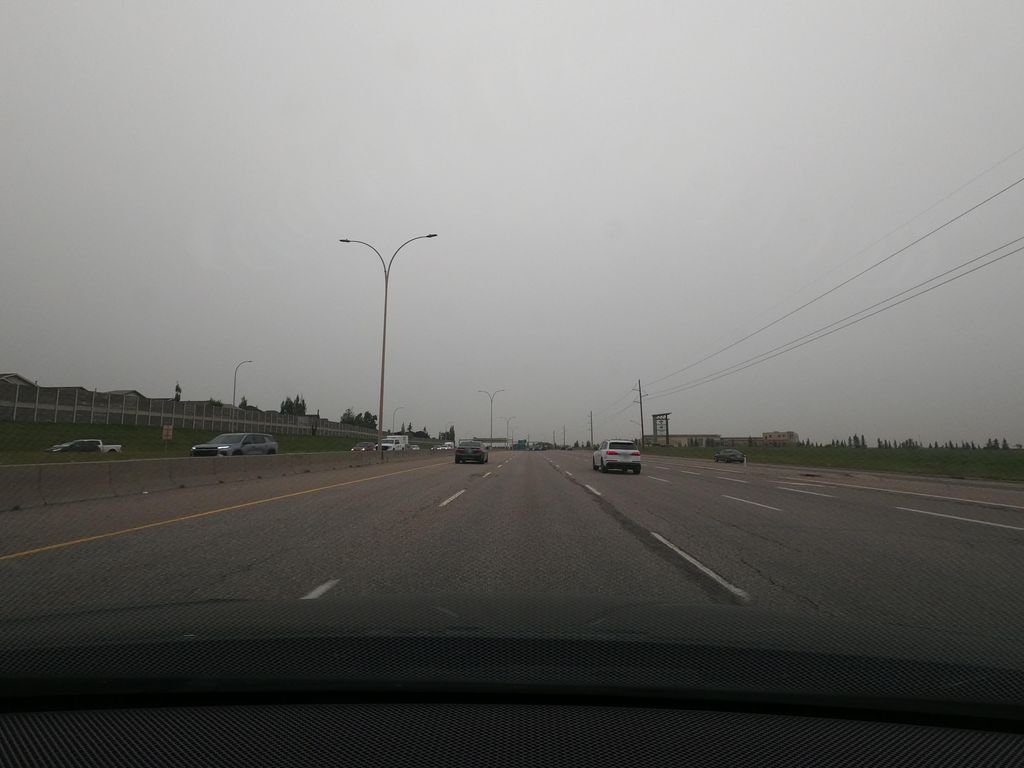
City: calgary